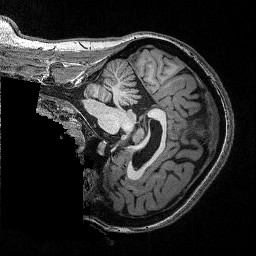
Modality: T1w
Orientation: sagittal
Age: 37
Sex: female
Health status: ill
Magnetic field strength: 3 T
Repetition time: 2.53 s
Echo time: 0.00331 s